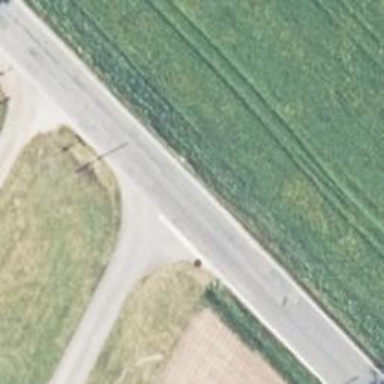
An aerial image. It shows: Stop road.